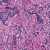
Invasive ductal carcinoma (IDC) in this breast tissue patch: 1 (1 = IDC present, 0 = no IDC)